Question: The green dot in the picture is the starting point, and the blue dot is the end point. Each move can only go one square to the right or down. How many different simple paths are there?
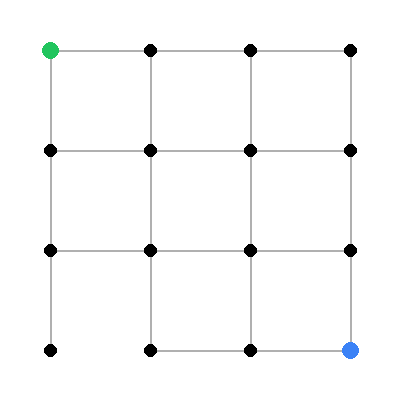
Answer: 19